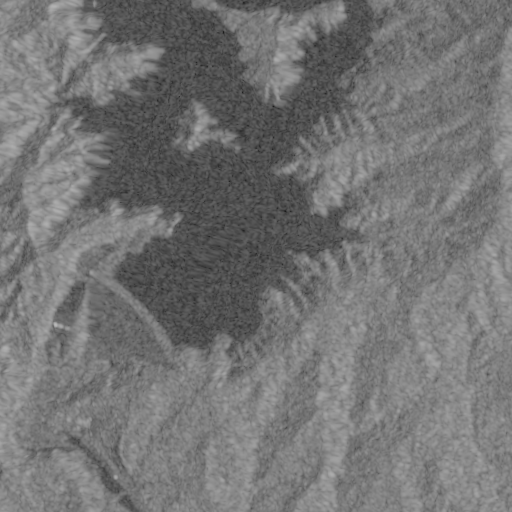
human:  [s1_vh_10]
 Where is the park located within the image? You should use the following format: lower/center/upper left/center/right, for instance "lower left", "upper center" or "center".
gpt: The park is located in the lower left of the image.
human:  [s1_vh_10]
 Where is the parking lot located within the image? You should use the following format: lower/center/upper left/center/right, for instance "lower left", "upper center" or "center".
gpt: The parking lot is located in the lower left of the image.
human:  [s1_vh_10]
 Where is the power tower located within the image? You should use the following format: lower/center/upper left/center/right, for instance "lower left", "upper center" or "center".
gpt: The power tower is located in the lower left of the image.
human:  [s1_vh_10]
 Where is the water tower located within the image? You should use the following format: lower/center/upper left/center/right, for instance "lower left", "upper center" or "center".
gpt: The water tower is located in the lower left of the image.
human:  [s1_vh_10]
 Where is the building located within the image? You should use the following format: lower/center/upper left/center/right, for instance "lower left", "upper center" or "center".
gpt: There is no building in the image.

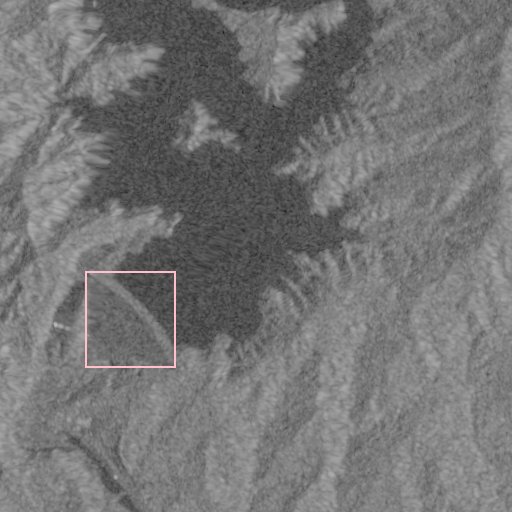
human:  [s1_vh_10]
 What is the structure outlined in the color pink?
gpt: The structure outlined in pink is a dam.
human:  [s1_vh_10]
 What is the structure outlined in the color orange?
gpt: There is no orange outline.